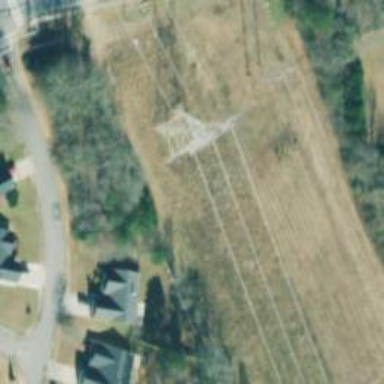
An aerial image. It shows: Lattice structure tower used for power distribution.